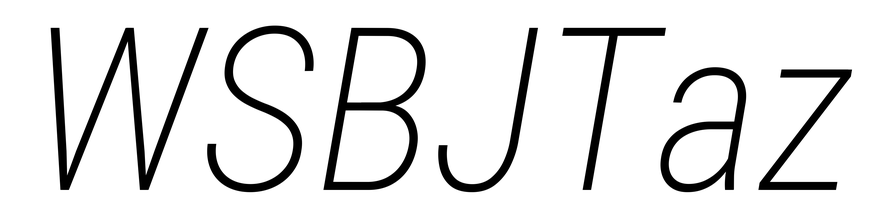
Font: Roboto-Italic_Condensed_ExtraLight_Italic